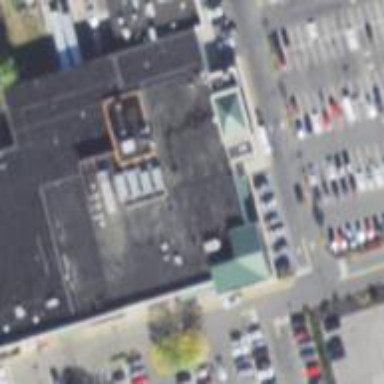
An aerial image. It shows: Commercial building.